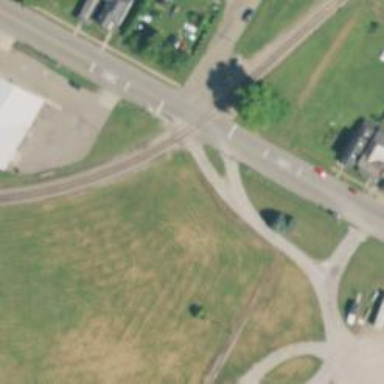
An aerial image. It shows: Level crossing along the railway.